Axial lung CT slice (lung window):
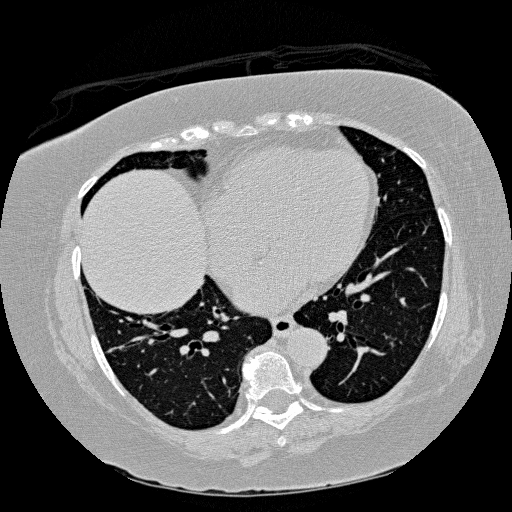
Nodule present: no